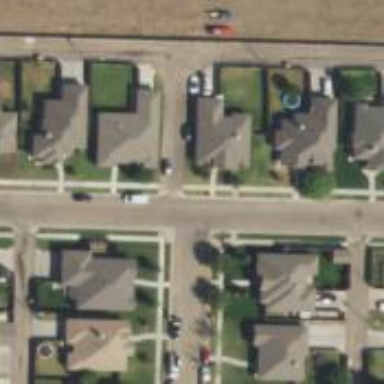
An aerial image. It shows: Alley classified as service road.